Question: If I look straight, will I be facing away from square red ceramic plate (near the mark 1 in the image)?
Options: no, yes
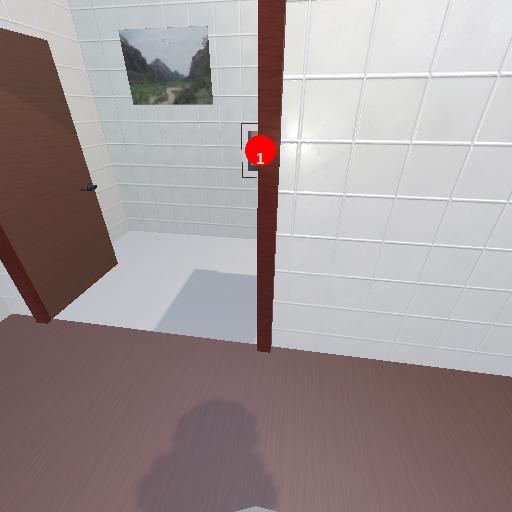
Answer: no